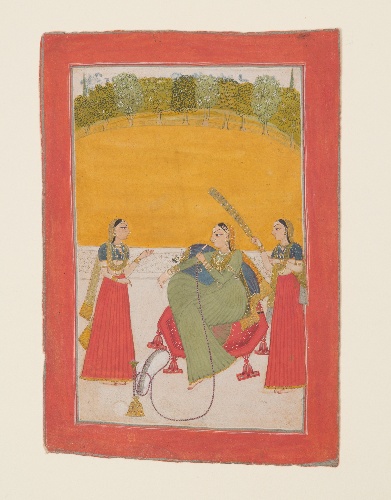
Date: 18th century
Object type: Painting
Classification: Paintings
Medium: Ink and opaque watercolor on paper
Culture: India (Punjab Hills, Chamba)
Dimensions: 8 3/4 x 5 15/16 in. (22.2 x 15.1 cm)
Department: Asian Art
Credit line: Rogers Fund, 1953
Accession year: 1958
Repository: Metropolitan Museum of Art, New York, NY
Tags: Hookah|Women|Smoking